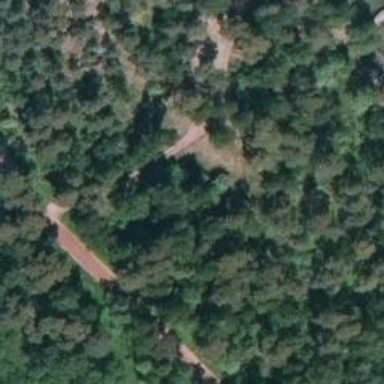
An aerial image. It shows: Path.